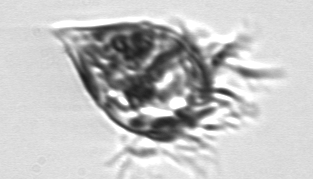
Label: Strombidium_morphotype1